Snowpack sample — Buffalo Mountain, Silverthorne, Colorado, USA (1/25/25, 10:11 AM MST)
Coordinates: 39.6222, -106.1139
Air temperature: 22 °F
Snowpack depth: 110 cm
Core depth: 20 cm
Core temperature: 48.2 °F
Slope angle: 12°, slope face: 102°
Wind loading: high
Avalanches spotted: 0
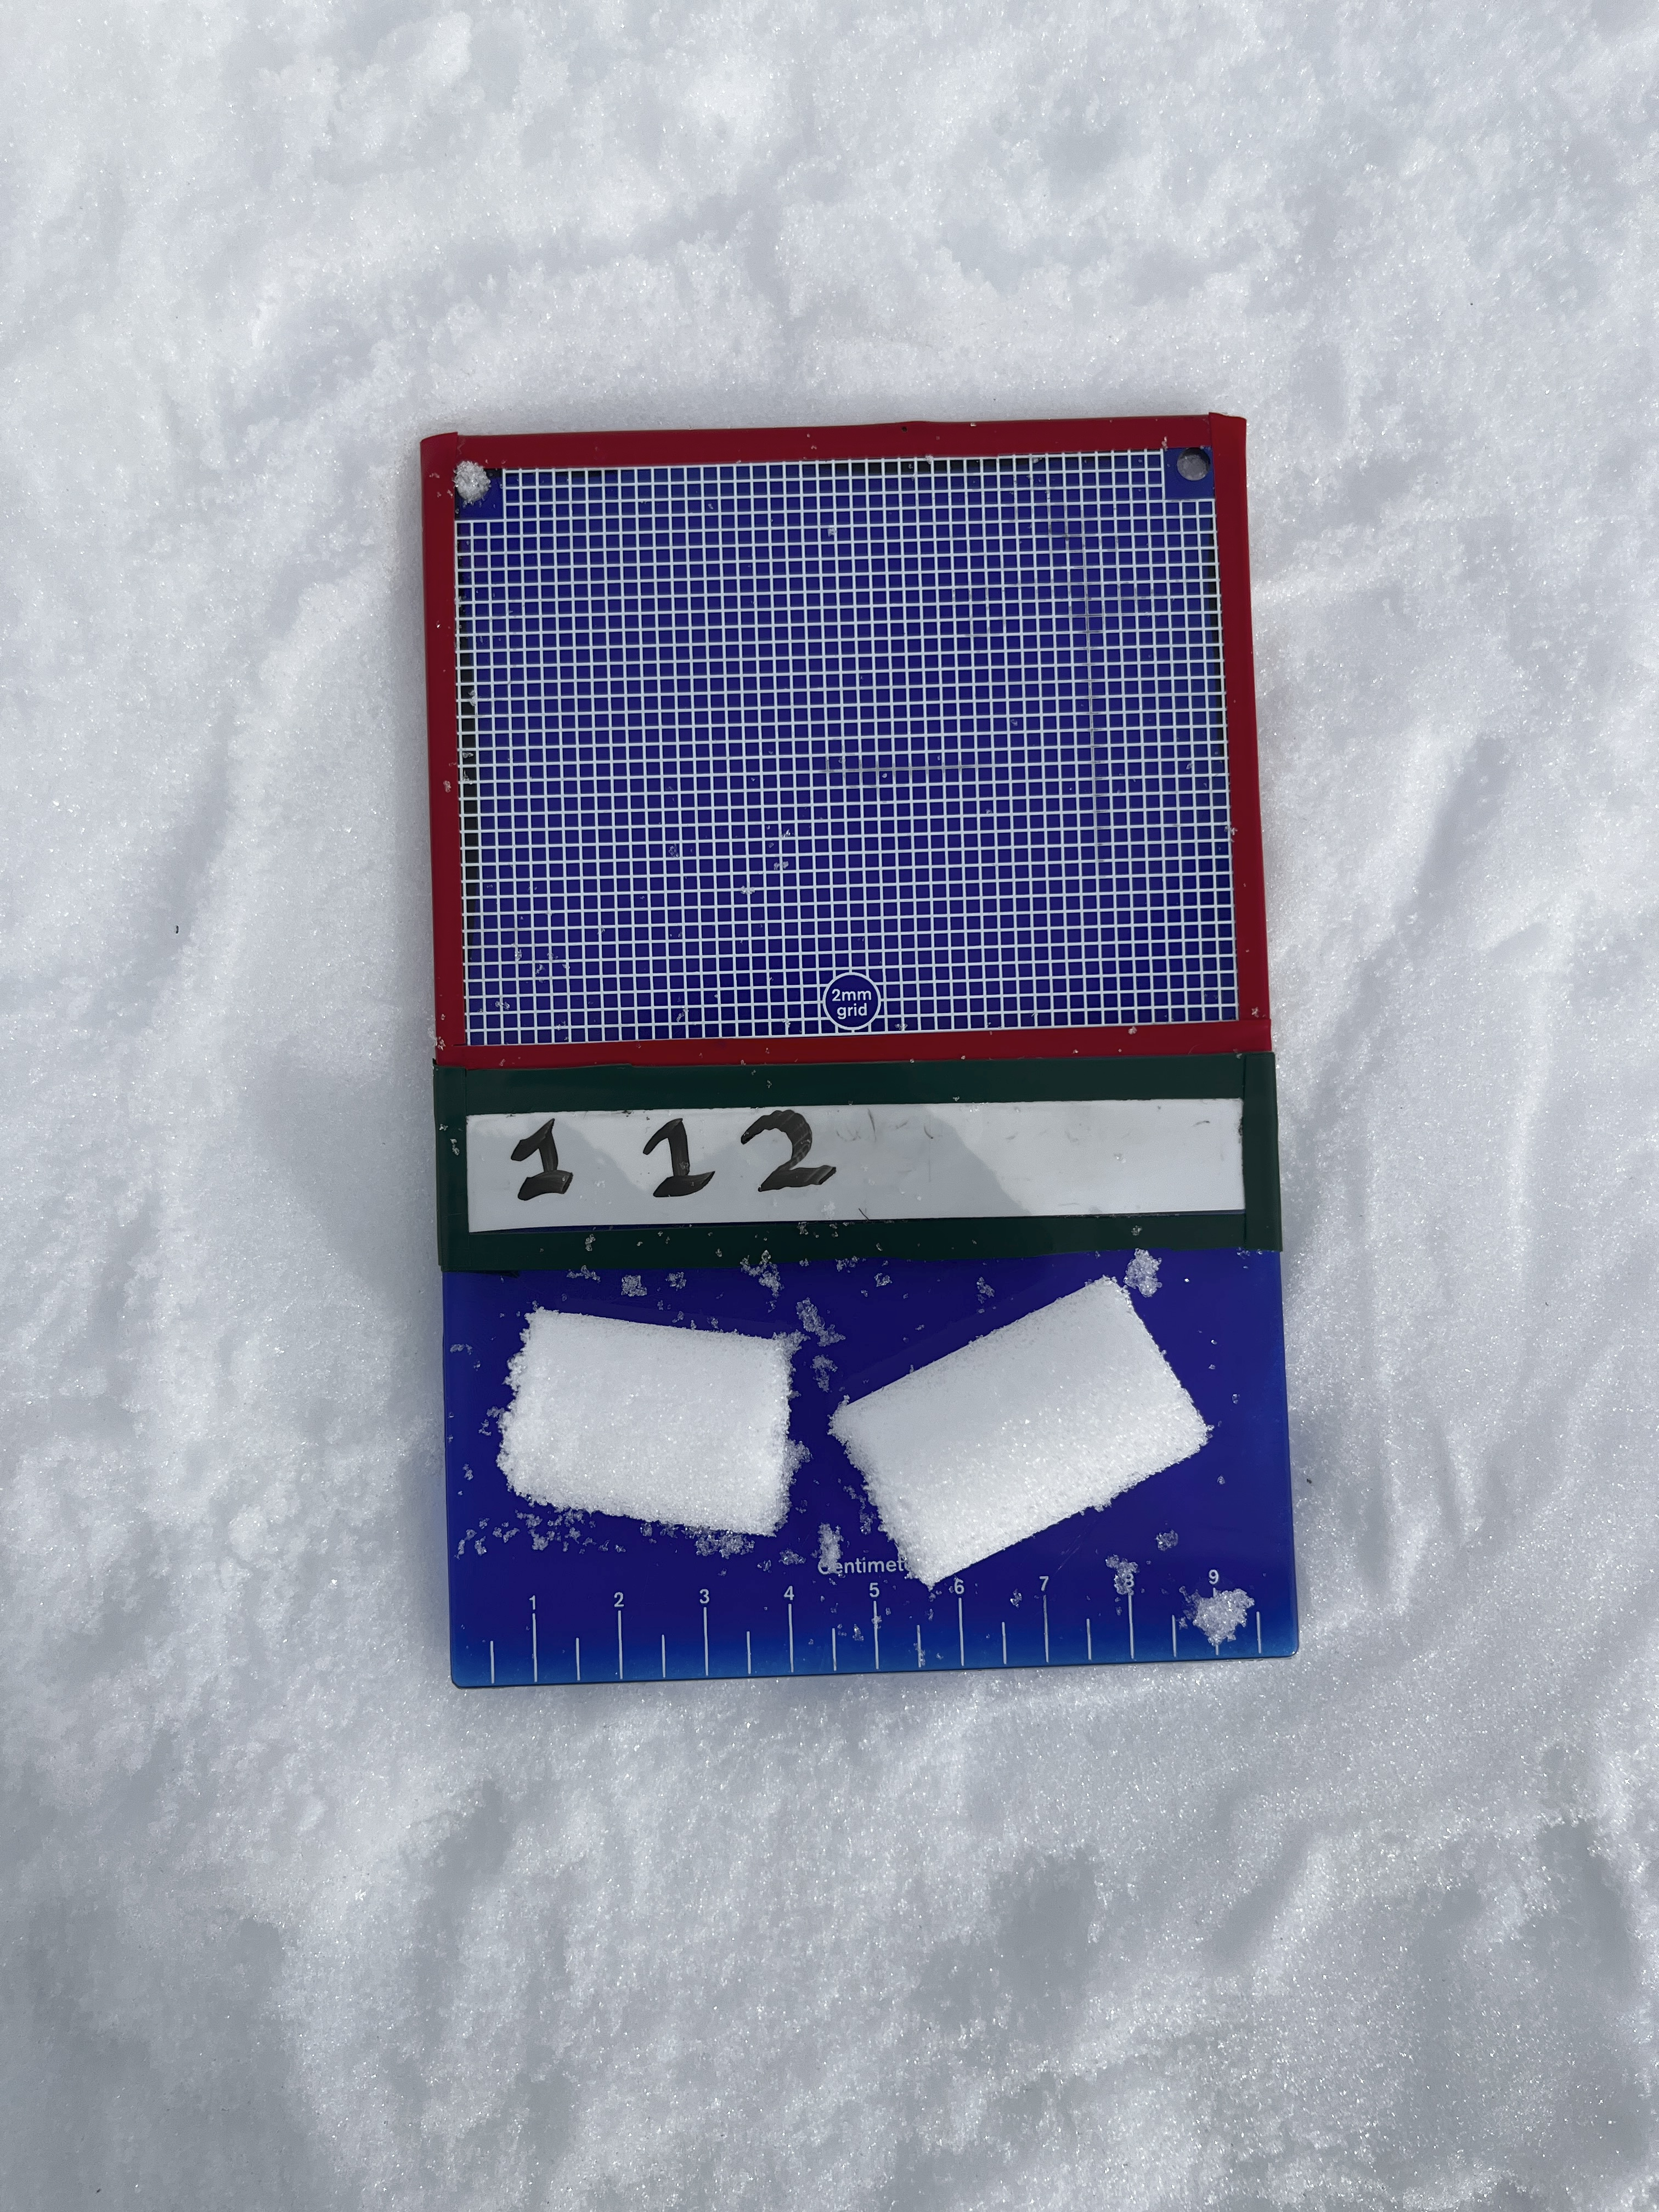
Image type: crystal_card
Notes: No avalanches nearby, collected on the outskirts of a fire break 15 meters from the treeline, on way to Buffalo and Red Mountain